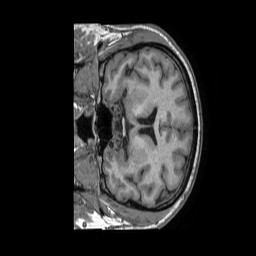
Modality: T1w
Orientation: coronal
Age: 78
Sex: male
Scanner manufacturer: philips
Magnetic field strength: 1.5 T
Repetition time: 0.007068 s
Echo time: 0.003205 s